Question: My data is in the form below however, I managed to put it in a dataframe but now I need to convert the 77 1977 and then create one column with YYYY-MM-DD hh:mm and use it as the index.
An example of my data:

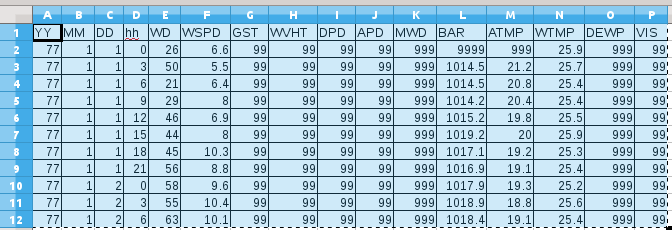
Answer: You can use <URL> these columns:
'''
df = pd.DataFrame({'YY':[77,77,77],
'MM':[1,2,4],
'DD':[1,3,5],
'hh':[1,3,5],
'mm':[5,3,6],
'F':[7,4,3]})
print (df)
DD F MM YY hh mm
0 1 7 1 77 1 5
1 3 4 2 77 3 3
2 5 3 4 77 5 6
df.index= pd.to_datetime(df['YY']*100000000
+df['MM']*<PHONE>
+df['DD']*10000
+df['hh']*100
+df['mm'],format='%y%m%d%H%M')
df.drop(['YY','MM','DD','hh','mm'], axis=1, inplace=True)
print (df)
F
1977-01-01 01:05:00 7
1977-02-03 03:03:00 4
1977-04-05 05:06:00 3
'''
Another solution with 'rename' columns, but it works only in version <URL>:
'''
df['YY'] = df.YY + 1900
df = df.rename(columns={'YY':'year','MM':'month','DD':'day','hh':'hour','mm':'minute'})
df.index = pd.to_datetime(df[['year', 'month', 'day', 'hour', 'minute']])
print (df)
day F month year hour minute
1977-01-01 01:05:00 1 7 1 1977 1 5
1977-02-03 03:03:00 3 4 2 1977 3 3
1977-04-05 05:06:00 5 3 4 1977 5 6
'''